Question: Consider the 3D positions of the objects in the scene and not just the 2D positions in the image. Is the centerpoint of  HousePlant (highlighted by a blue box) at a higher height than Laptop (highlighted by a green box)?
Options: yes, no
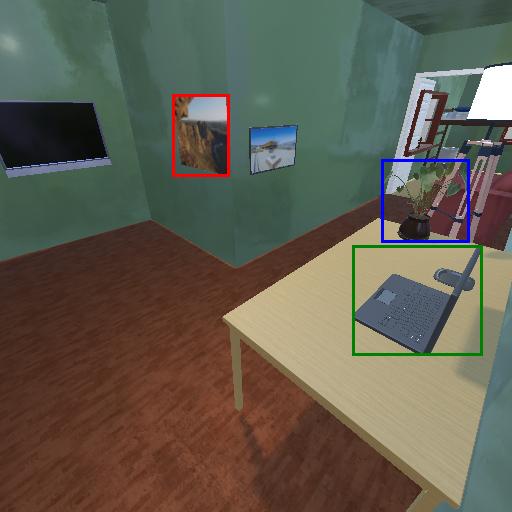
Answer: yes